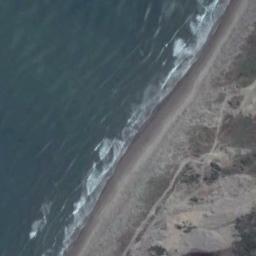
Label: beach